Question: i have a problem with extracting an id from a request in javascript. Let me explain, although I have inserted as a post processor a regular expression extractor with the following regular expression: (? <= Store_id :) \ d, the extraction of the value does not happen. Strangely, however, when I use this expression in the view result tree search this seems to work, the search finds me exactly the value I need, could you tell me where am I wrong?
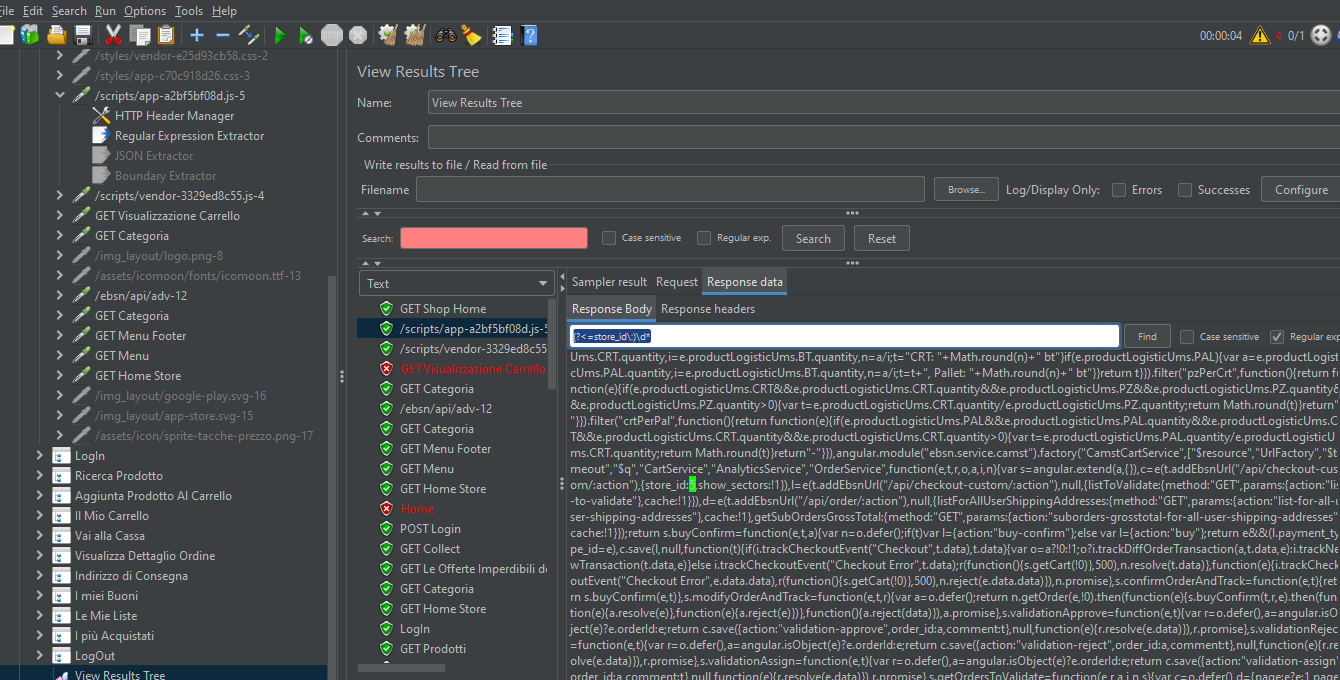
Answer: You need to wrap the value you want as a group with parenthesis:
'''
store_id:(\d+)
'''